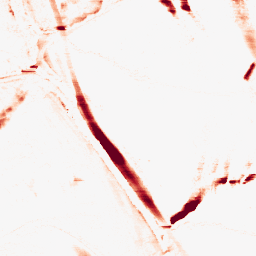
Category: morphological
Decomposition family: morphological_rect
Decomposition parameters: operation: opening
width: 20
height: 3
Upsampling method: bicubic_3x
Upsampling parameters: scale: 3
Upsampling scale: 3